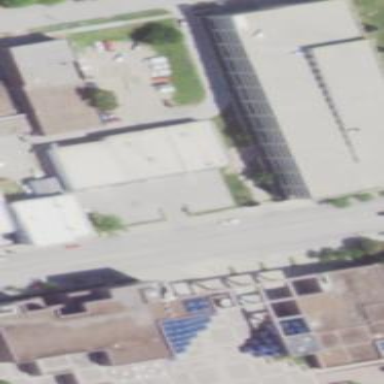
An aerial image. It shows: Multi-storey paved parking lot located within building.